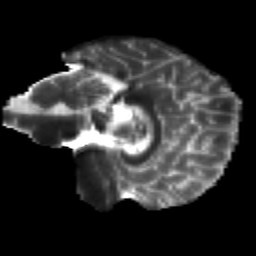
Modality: T2w
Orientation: sagittal
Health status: healthy
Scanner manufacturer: siemens
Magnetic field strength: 3 T
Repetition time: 12 s
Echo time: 0.092 s